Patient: sex M, age 64
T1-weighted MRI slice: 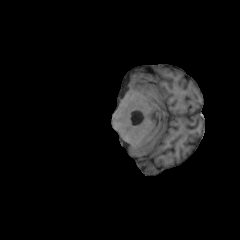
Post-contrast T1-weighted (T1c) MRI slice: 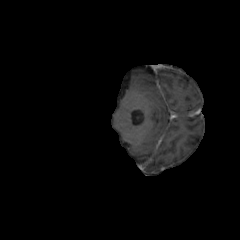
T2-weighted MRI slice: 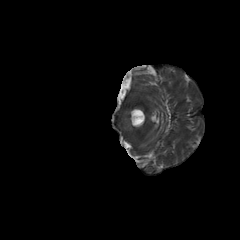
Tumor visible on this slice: no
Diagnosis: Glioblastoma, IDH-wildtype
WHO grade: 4